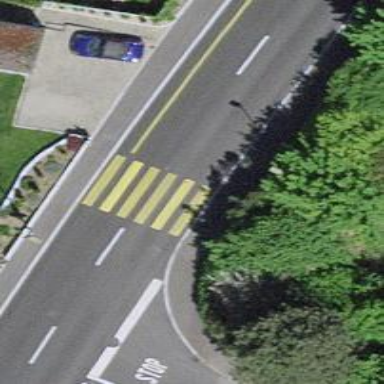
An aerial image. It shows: Zebra crossing on the road.